Here is a 2-D grayscale rendering of raw bearing vibration samples (signal-to-image). Classify the bearing condition as one of: normal, inner_race, outer_race, ball.
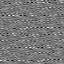
Answer: outer_race